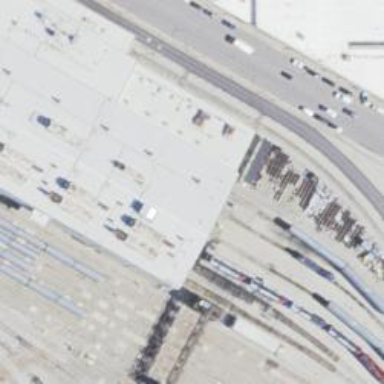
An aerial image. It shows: Railway yard with building passage tunnel.